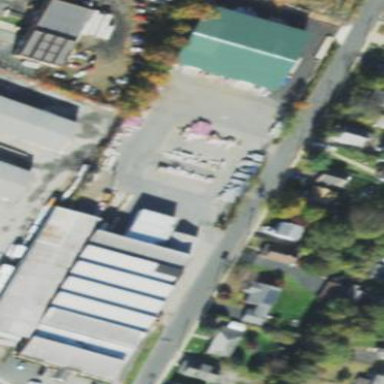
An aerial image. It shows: Industrial building.